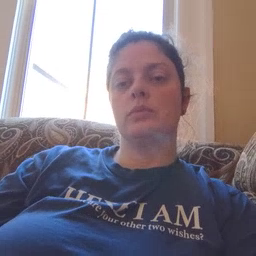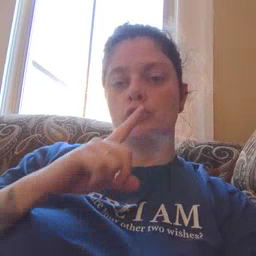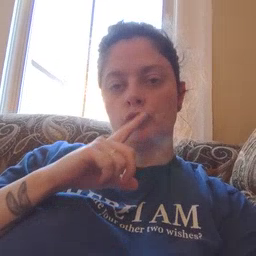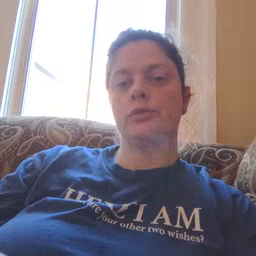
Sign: shhh